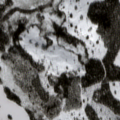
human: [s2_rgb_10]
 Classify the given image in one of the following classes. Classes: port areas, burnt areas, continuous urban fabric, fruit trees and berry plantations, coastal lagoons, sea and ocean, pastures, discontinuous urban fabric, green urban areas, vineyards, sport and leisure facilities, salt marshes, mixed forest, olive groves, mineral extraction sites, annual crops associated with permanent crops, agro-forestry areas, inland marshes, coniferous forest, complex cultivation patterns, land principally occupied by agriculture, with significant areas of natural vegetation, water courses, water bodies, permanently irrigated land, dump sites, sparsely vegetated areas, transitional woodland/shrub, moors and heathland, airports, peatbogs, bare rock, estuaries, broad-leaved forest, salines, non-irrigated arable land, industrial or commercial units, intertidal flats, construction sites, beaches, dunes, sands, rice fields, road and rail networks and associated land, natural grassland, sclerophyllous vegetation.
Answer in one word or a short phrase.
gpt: coniferous forest, transitional woodland/shrub